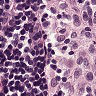
Metastatic tissue present: no